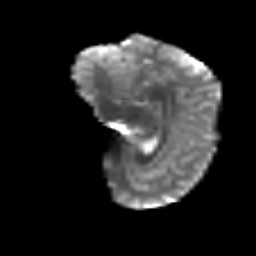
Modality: T2w
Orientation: sagittal
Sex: male
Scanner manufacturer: siemens
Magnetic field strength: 3 T
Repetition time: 5 s
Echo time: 0.071 s